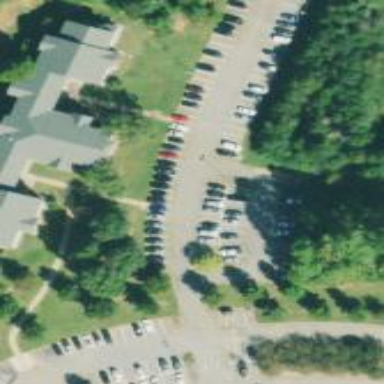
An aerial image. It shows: Parking area.